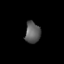
Tissue: lung
Cell type: Epithelial cells
Senescence score: 0.5463
Nuclear area (px): 320
Mean DAPI intensity: 91.916